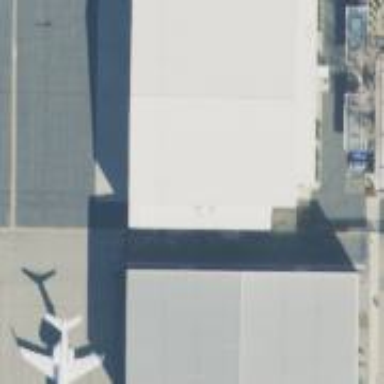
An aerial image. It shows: Hangar building at the airport.